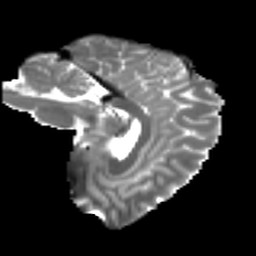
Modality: T2w
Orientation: sagittal
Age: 24
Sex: male
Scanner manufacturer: ge
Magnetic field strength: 3 T
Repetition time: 7.8 s
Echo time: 0.0606 s